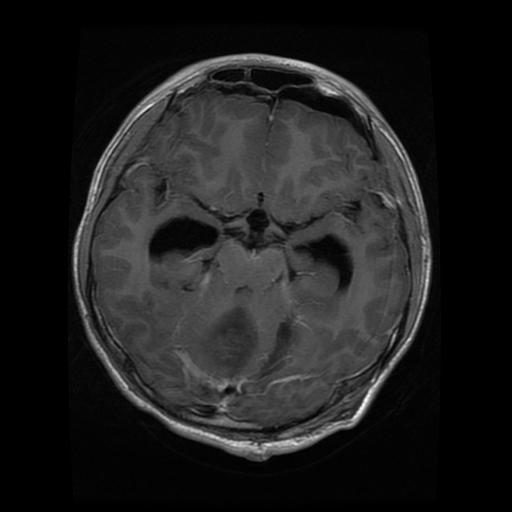
Label: glioma